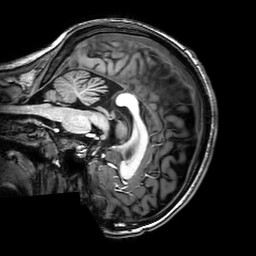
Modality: T1w
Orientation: sagittal
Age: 19
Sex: female
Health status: healthy
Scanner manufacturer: philips
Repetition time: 0.008203 s
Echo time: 0.00377 s